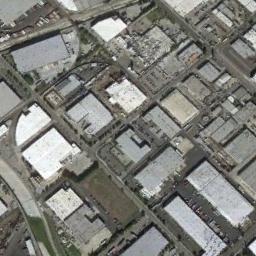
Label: industrial_area